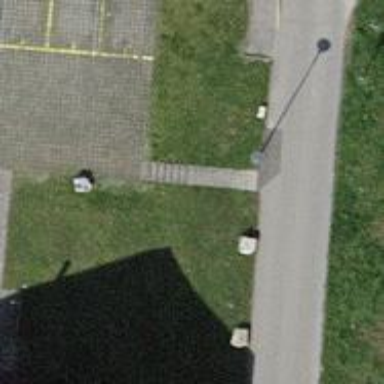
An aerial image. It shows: Path made of paving stones.